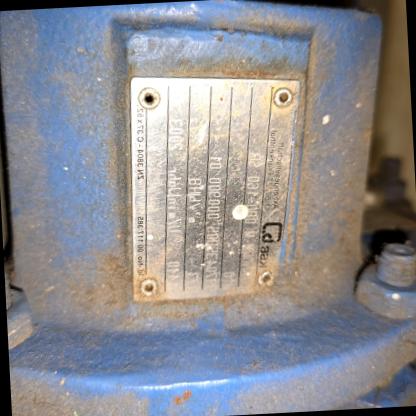
Klasa: tabliczka-znamionowa